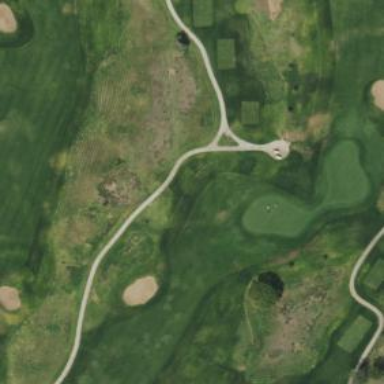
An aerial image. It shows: Service road adjacent to golf path.